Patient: sex M, age 64
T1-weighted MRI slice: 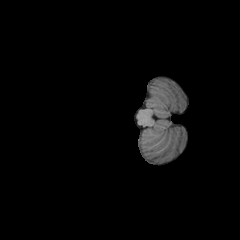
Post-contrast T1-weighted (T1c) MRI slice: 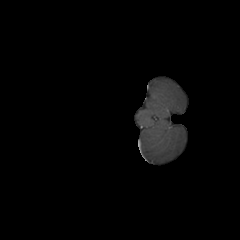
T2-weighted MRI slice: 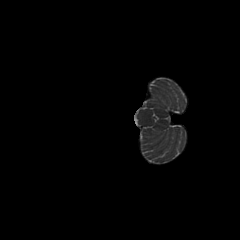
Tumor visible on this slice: no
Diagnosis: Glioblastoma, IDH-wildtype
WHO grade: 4